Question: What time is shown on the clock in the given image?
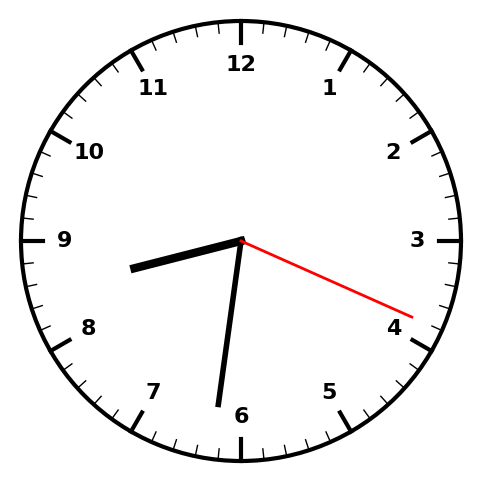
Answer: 08:31:19